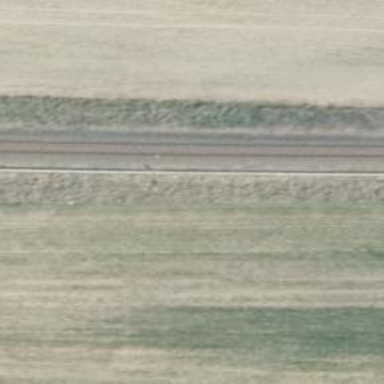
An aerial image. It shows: Solitary milestone along the railway.